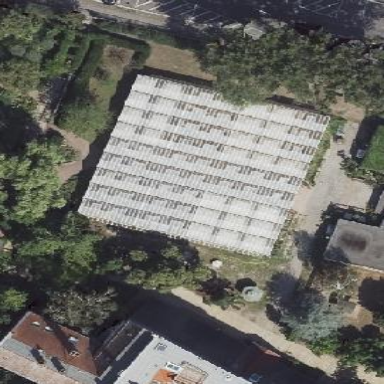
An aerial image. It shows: Greenhouse with flat roof.